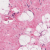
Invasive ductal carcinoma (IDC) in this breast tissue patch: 0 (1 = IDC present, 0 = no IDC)